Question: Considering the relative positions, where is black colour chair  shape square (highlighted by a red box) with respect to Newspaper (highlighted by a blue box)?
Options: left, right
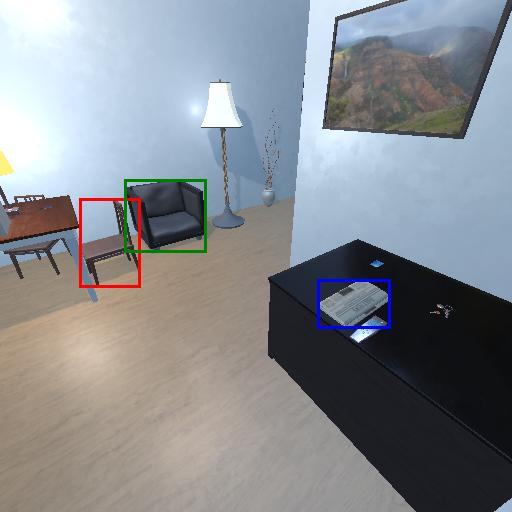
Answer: left